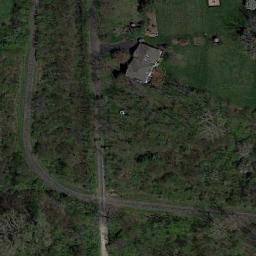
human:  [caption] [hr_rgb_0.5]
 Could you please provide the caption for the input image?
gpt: There are several houses of various sizes and many green trees in a sparse residential area .

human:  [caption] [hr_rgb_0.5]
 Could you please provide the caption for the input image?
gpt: The sparse residential is on the grass next to some trees and a road .

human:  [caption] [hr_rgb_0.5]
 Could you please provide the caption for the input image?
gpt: There is a house with a black roof on the lawn .

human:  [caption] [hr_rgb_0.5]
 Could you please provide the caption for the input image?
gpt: There are many trees beside the sparse residential .

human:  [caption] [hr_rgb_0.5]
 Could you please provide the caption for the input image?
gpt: A sparse residential area with many green trees and a black building .